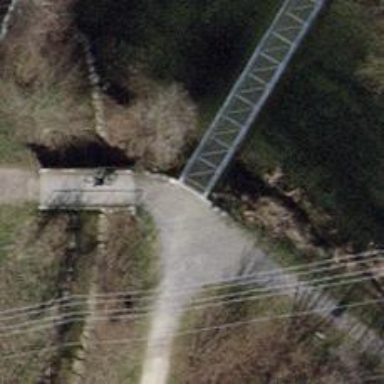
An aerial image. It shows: Path on metal grid bridge.